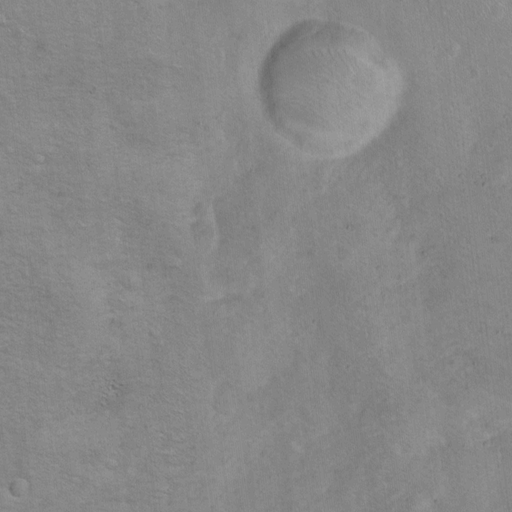
Classes present: Background